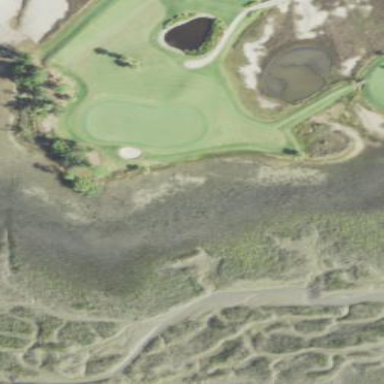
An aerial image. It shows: Rough area on grassy golf course.